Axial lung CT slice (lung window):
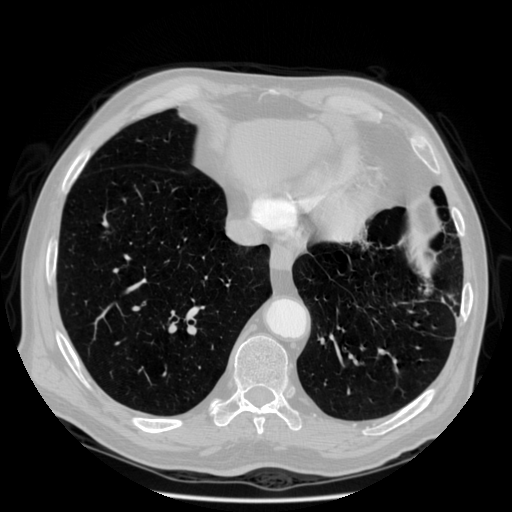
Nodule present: no